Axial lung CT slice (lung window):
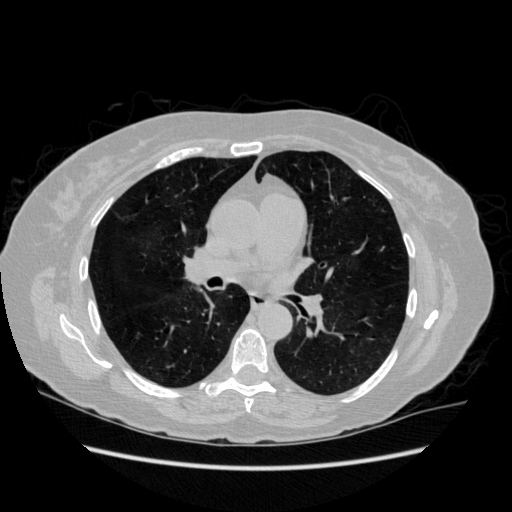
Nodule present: no